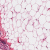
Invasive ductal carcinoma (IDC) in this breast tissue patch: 0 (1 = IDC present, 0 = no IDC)